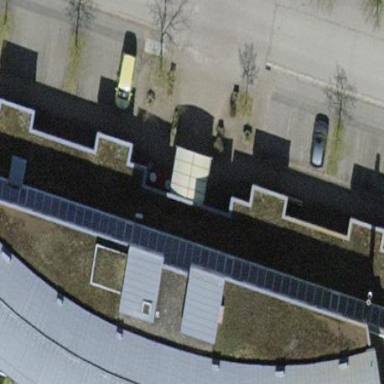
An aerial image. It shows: Public building.